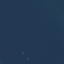
Land use / land cover: SeaLake